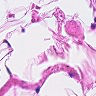
Metastatic tissue present: no